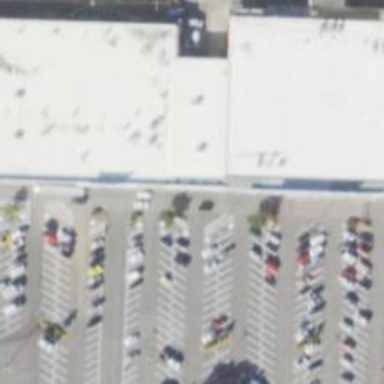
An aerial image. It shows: Parking space.